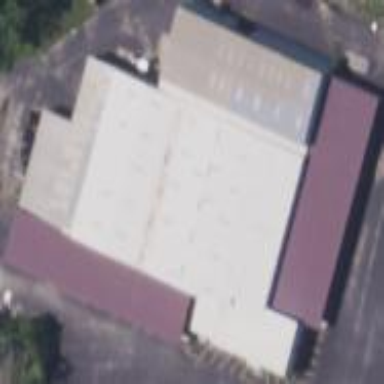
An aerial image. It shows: Industrial building.